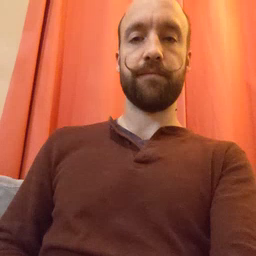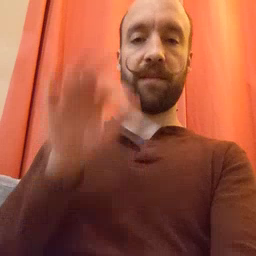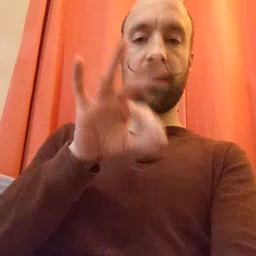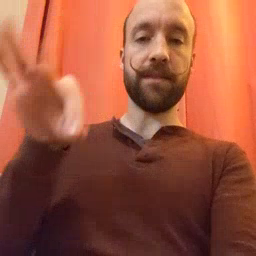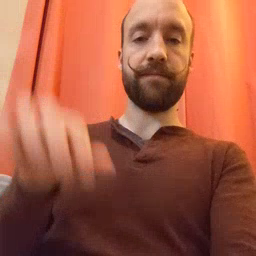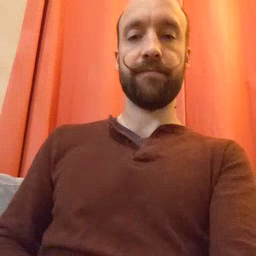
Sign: frenchfries